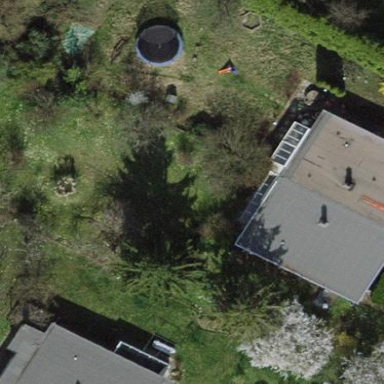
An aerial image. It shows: Garden enclosed by fence.